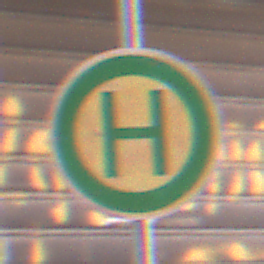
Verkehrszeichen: Haltestelle
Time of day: MorningAfternoon
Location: Outdoor (Urban)
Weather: Clear
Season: NotSpecified
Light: Natural